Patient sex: M
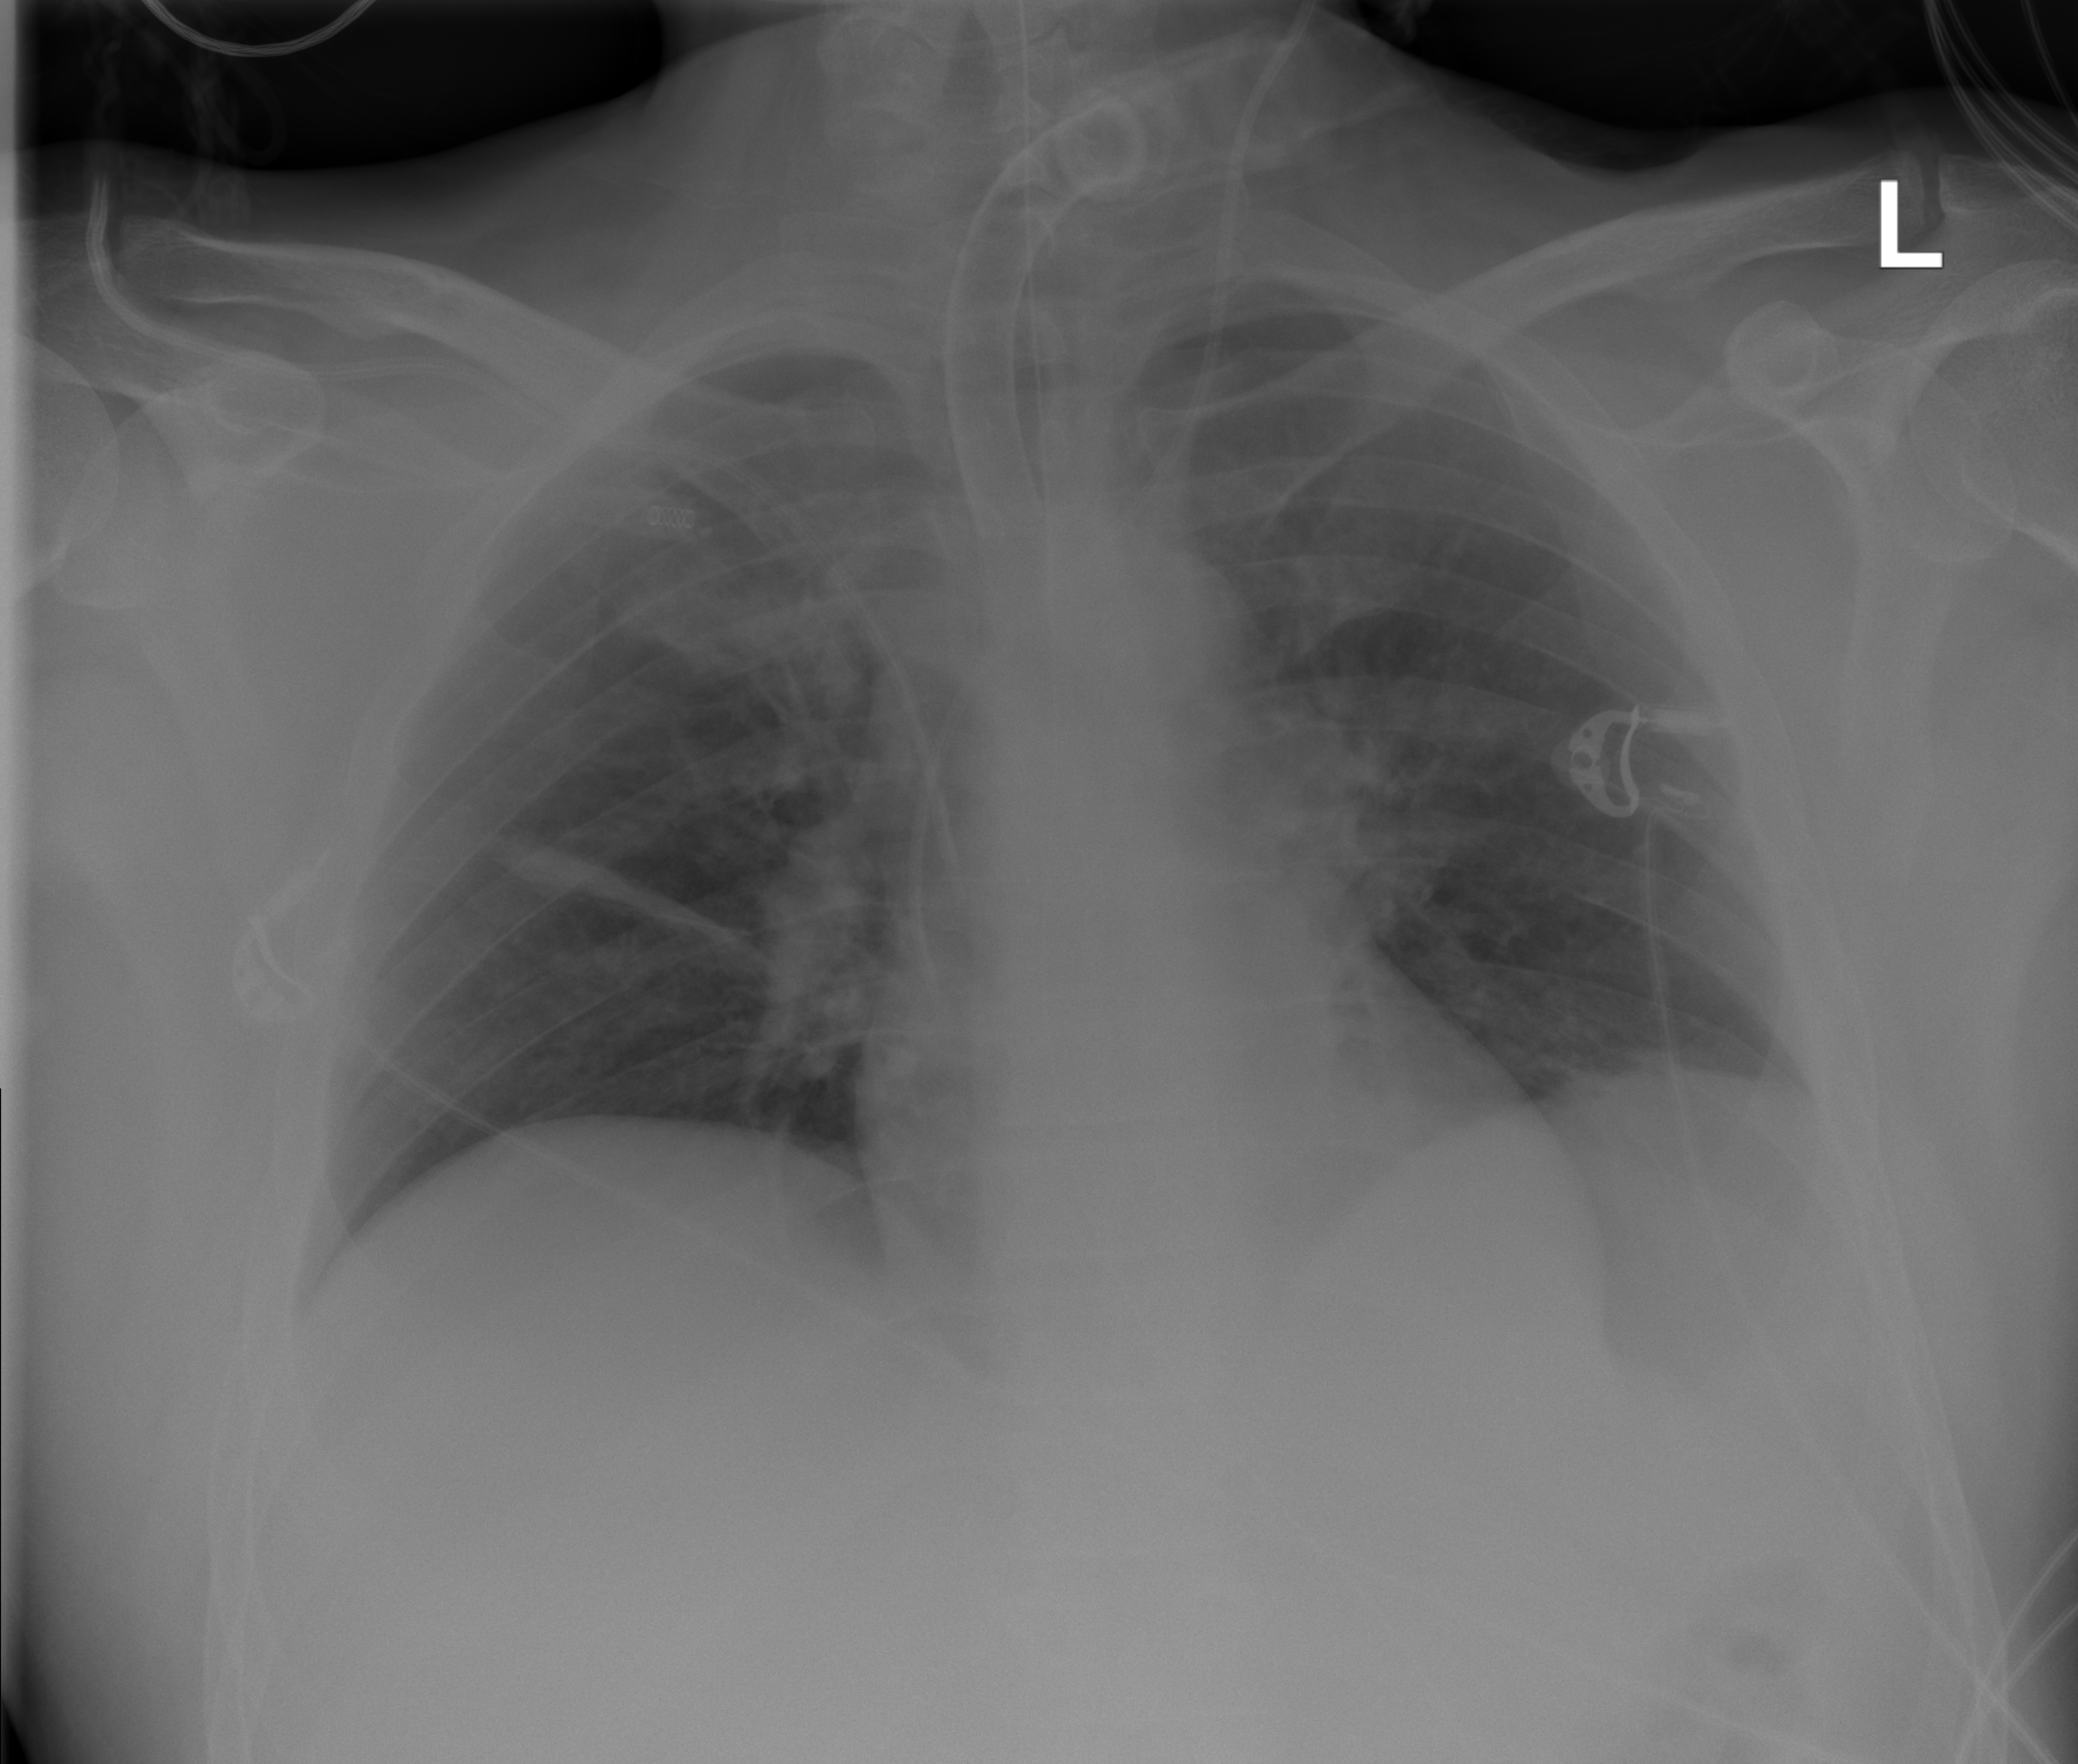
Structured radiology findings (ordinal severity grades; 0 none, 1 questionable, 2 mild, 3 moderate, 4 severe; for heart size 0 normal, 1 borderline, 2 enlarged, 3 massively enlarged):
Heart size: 2
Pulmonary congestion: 0
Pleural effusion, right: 1
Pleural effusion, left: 0
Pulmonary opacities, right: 0
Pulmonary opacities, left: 0
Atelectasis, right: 2
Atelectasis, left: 2